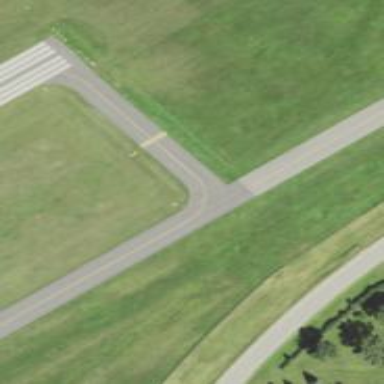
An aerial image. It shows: View of taxiway at the airport.